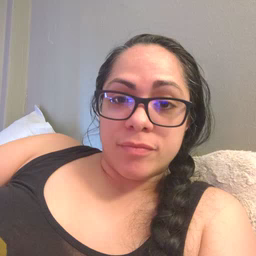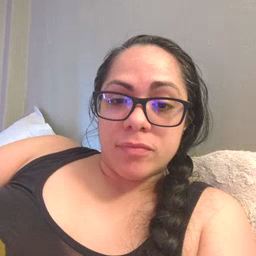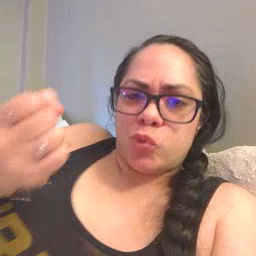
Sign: drawer